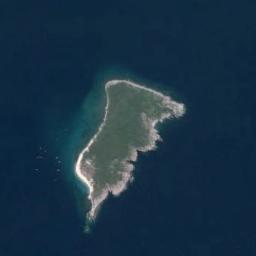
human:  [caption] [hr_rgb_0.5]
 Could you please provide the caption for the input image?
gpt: There are many trees on the island .

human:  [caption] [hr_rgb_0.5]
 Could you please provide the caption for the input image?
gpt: The island with dense vegetation is surrounded by deep blue waters .

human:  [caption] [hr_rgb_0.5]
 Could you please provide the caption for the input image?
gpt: The land on the island is rough .

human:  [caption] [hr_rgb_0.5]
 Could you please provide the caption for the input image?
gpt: The irregular green island is surrounded by blue sea water with a white sand beach .

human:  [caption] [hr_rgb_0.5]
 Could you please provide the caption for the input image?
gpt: The green island with a white beach is on a blue sea .